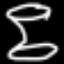
Label: hourglass